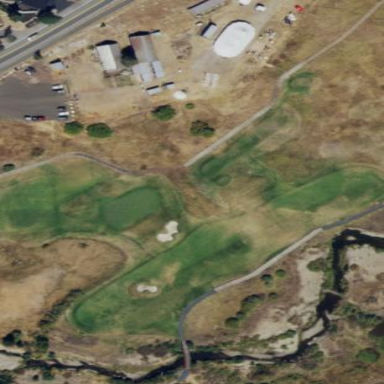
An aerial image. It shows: Area with grass used as rough in golf course.